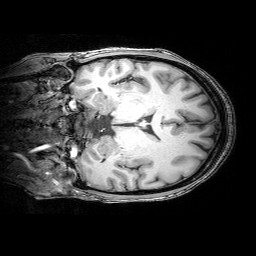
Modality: T1w
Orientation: coronal